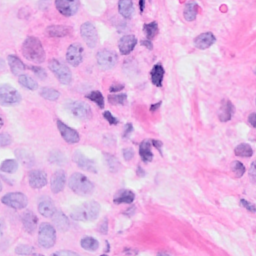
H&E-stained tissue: Breast